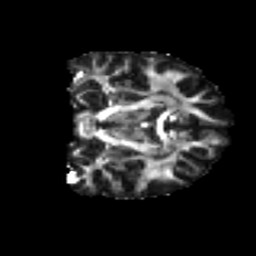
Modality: FA
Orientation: coronal
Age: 22
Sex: female
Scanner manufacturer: ge
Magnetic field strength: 3 T
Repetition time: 7.8 s
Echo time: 0.0606 s